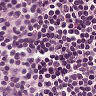
Metastatic tissue present: no